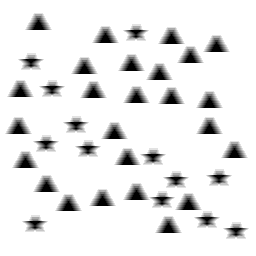
Squares: 0
Triangles: 25
Stars: 13
Total shapes: 38